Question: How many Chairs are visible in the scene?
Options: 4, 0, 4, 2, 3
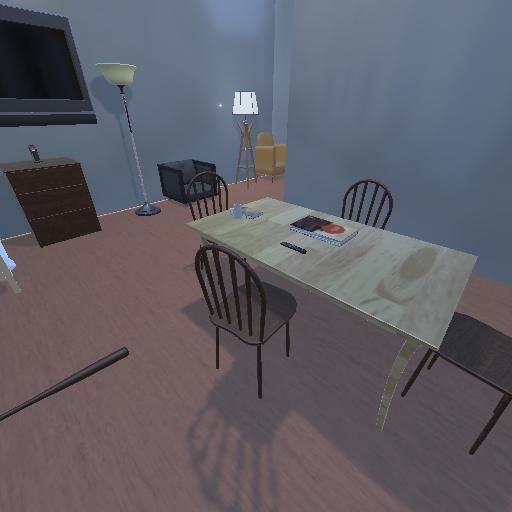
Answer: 4